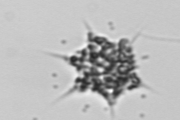
Label: Dictyocha